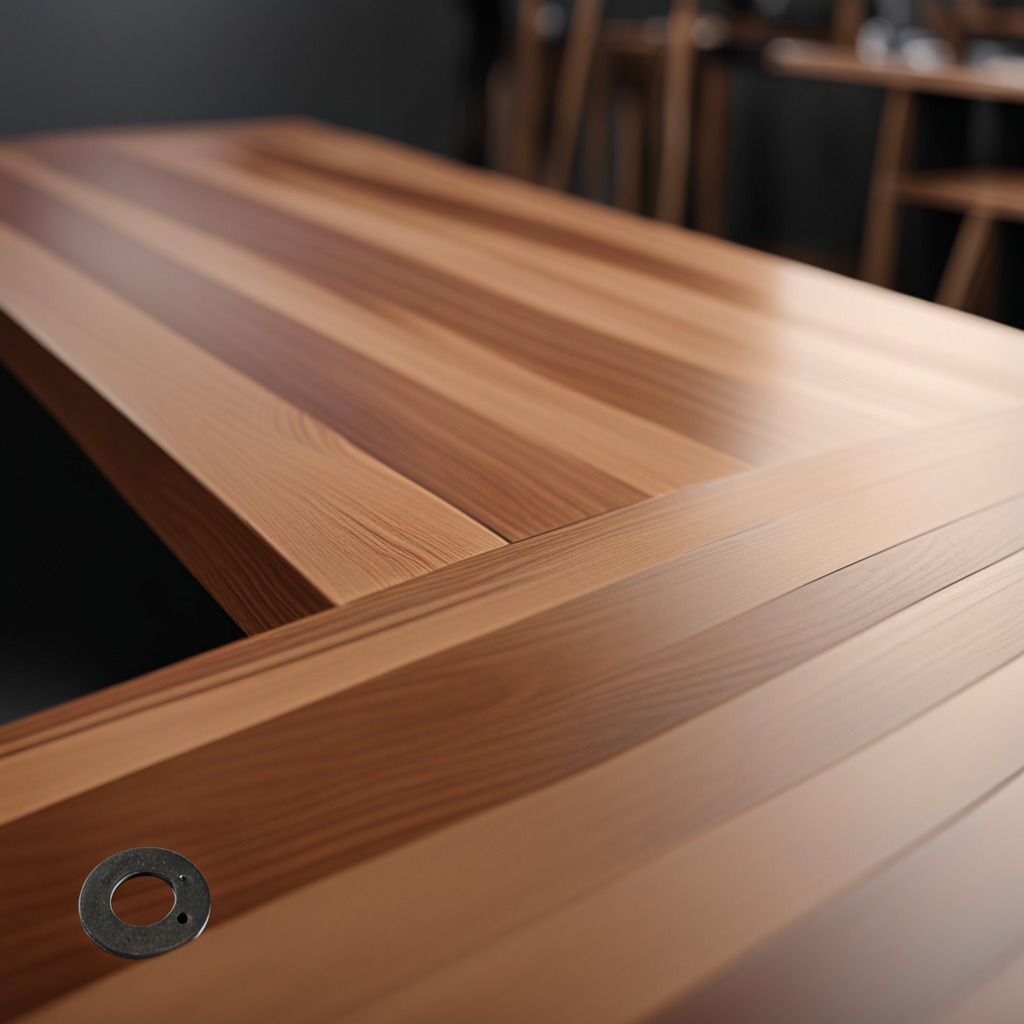
A flat metal washer lying on a wooden table in a carpentry studio